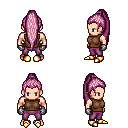
a pixel art fantasy rpg character, male body template, human, light skin, brown sleeveless shirt, magenta pants, pink extra-long topknot hairstyle, metal gloves, gold boots, four views (front, back, left, right), 2x2 character sprite sheet, small pixel art, hard edges, no anti-aliasing